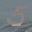
Label: 5